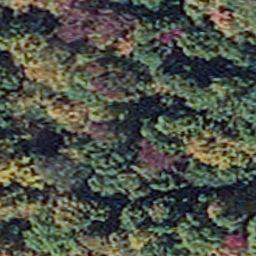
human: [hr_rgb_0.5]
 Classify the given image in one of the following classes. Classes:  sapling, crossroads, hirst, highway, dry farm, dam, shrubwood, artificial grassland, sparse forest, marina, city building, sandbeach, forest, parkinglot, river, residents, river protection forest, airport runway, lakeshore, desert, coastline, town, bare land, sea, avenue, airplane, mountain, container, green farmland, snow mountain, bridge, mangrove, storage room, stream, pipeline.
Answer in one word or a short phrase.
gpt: mangrove